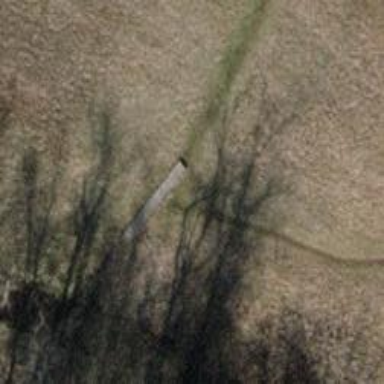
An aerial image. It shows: Grassy path.